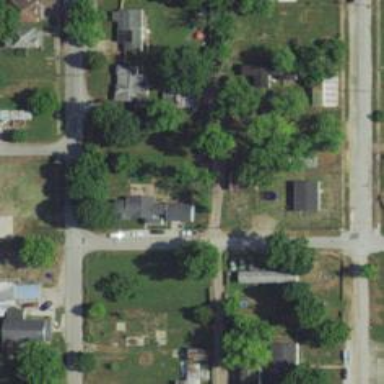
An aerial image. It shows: Alley classified as service road.